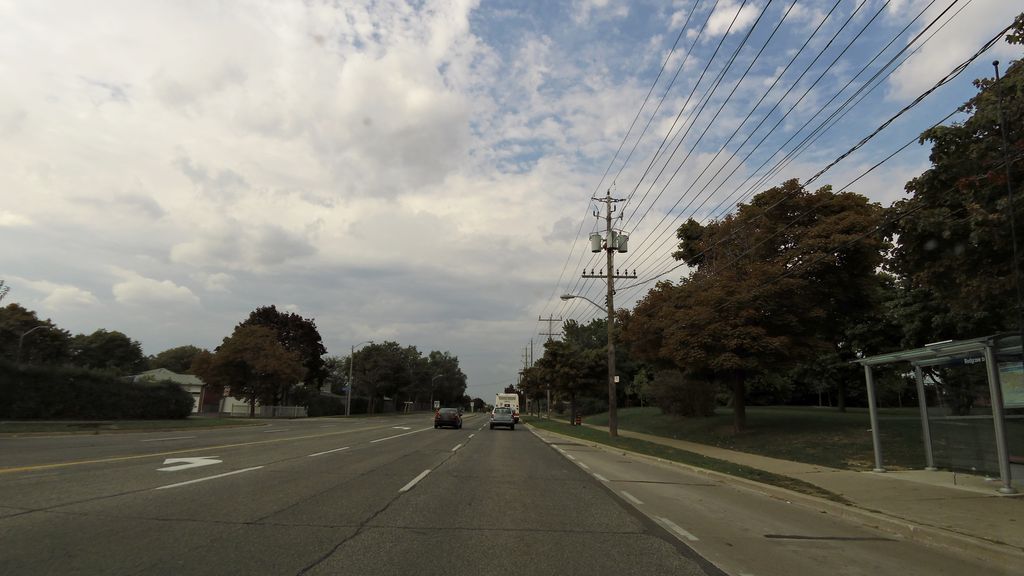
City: toronto